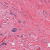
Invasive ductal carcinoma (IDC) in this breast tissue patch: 1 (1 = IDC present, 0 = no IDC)